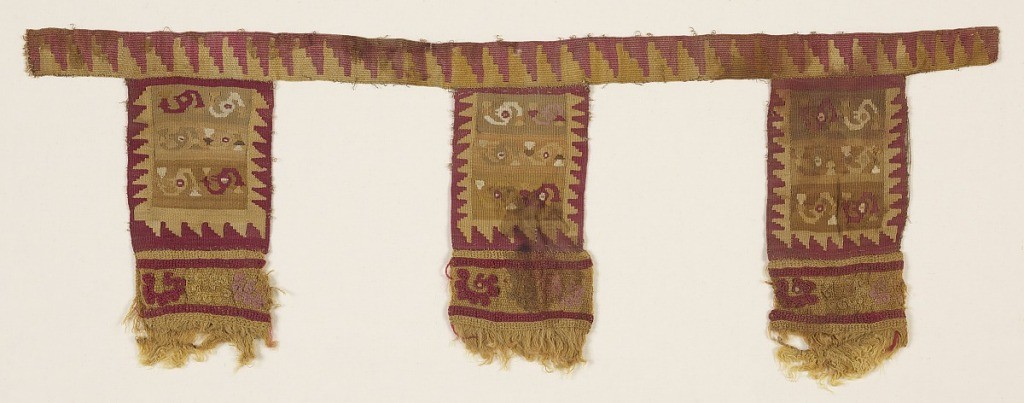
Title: Fragment
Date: ca. 1300
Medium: wool, cotton Technique: embroidery on plain weave foundation; Weft-faced plain weave: slit tapestry. Warp-faced plain weave embroidered in chain stitch.
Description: Tapestry woven strip patterned by stepped triangles in red and yellow to which three large tabs are attached (there might have been others). Each tab is made up of two sections sewn together: 1) rectangle patterned by three bands, with two bird heads (?) with tassels, bordered by stepped triangles in red and yellow 2) Natural orange plain weave wool embroidered with scroll bird-like motifs